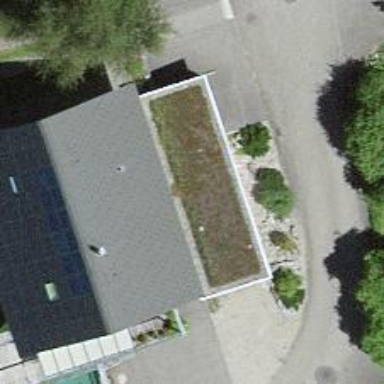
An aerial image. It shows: View of roof of building.